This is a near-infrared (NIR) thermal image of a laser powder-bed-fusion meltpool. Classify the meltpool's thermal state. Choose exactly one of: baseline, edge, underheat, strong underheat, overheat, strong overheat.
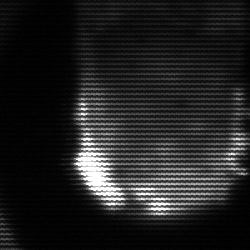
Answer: baseline